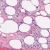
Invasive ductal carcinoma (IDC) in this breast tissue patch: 0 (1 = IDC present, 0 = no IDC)